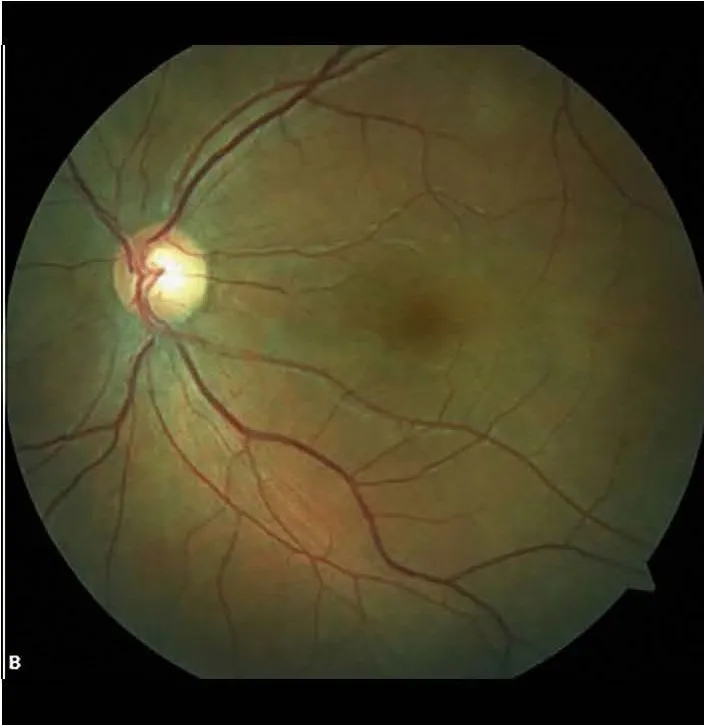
Left eye.
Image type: ophthalmic_imaging (fundus_photograph)